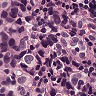
Metastatic tissue present: yes